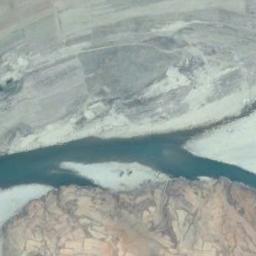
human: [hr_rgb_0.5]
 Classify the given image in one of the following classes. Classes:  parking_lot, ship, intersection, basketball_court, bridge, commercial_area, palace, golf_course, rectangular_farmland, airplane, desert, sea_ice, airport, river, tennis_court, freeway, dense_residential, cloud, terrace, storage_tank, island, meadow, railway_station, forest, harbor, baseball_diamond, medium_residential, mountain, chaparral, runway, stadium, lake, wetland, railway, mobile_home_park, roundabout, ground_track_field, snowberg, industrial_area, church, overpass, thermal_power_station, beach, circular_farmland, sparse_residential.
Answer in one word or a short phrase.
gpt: river